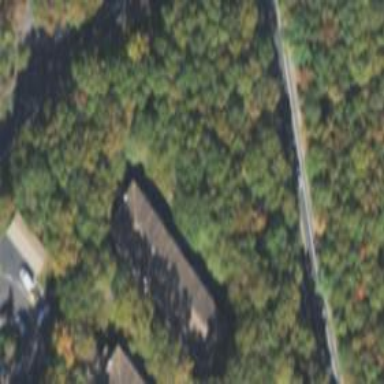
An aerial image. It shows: View of apartment building.